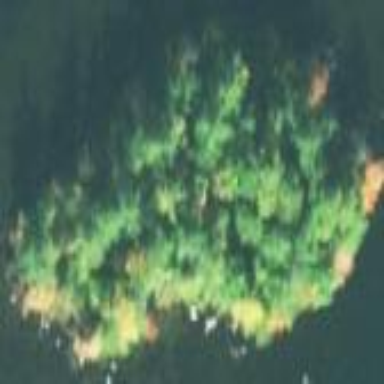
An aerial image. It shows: Island covered with woodland.